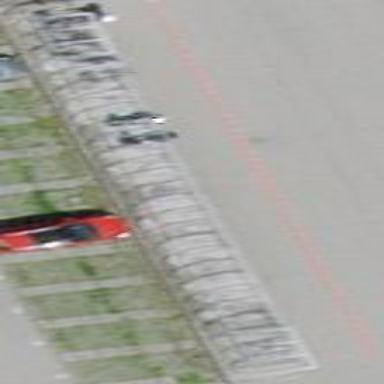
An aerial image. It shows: Bicycle parking area with wide stands.